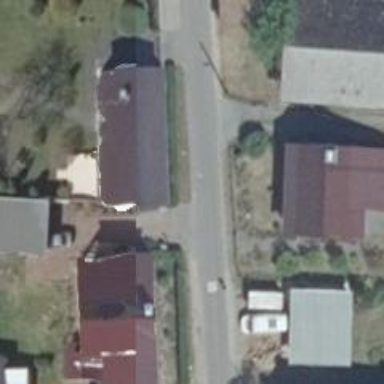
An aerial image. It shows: Asphalt road in residential area.